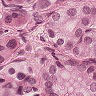
Metastatic tissue present: yes